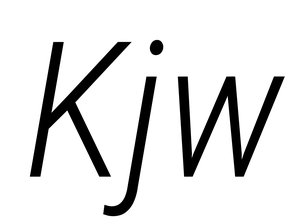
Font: Roboto-Italic_Condensed_Light_Italic